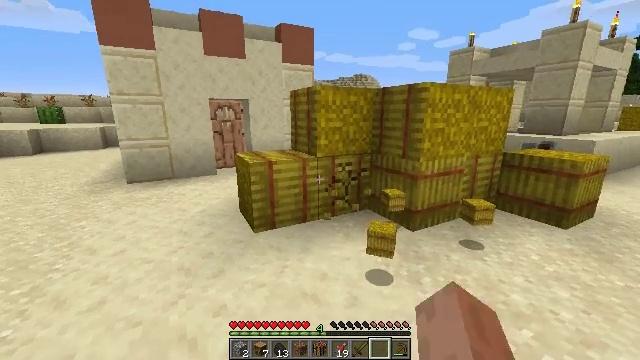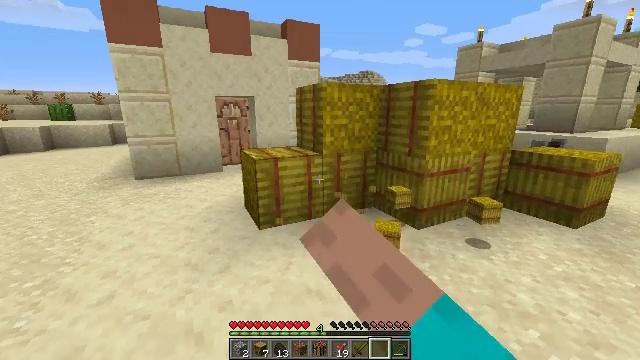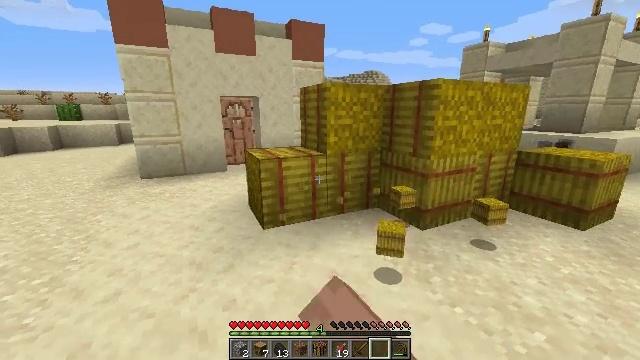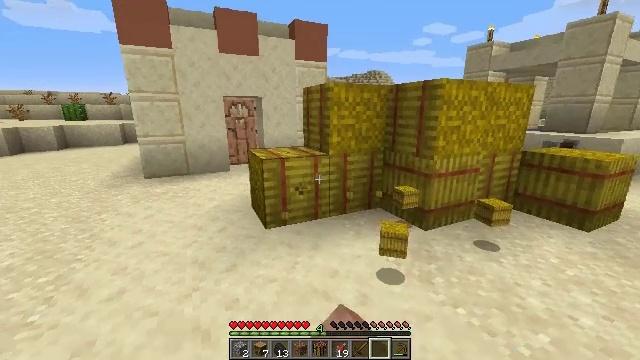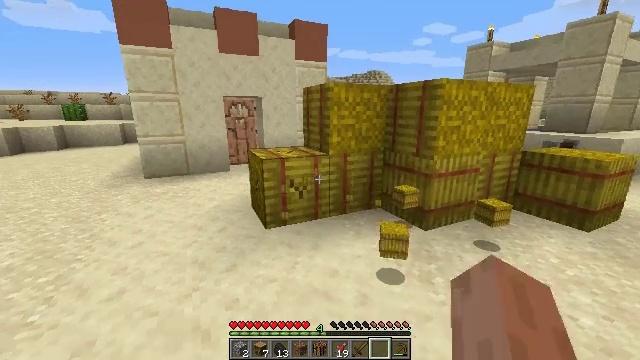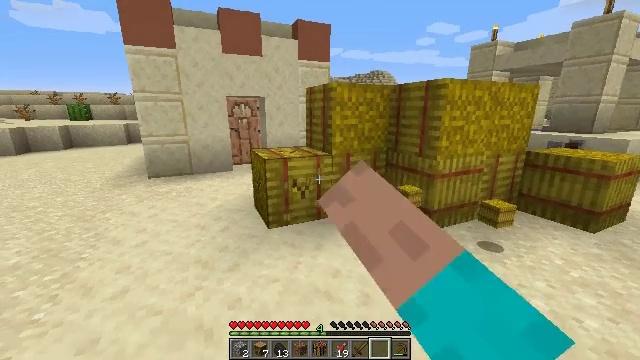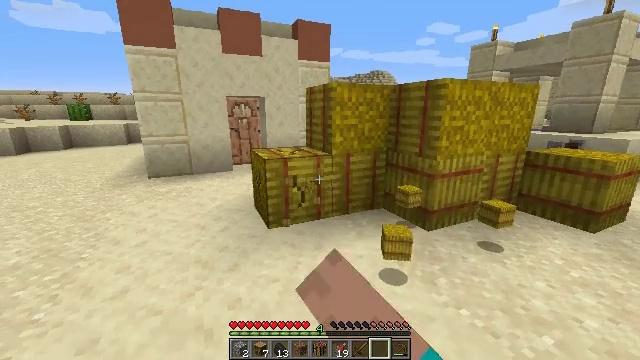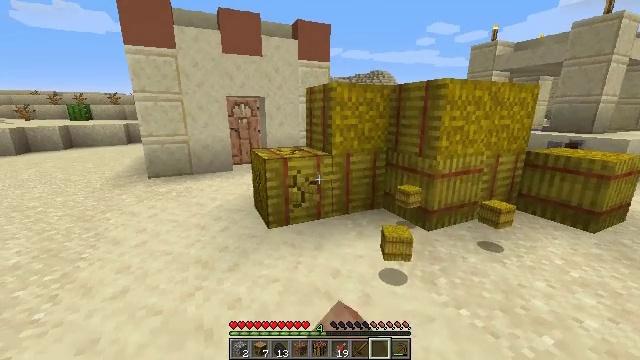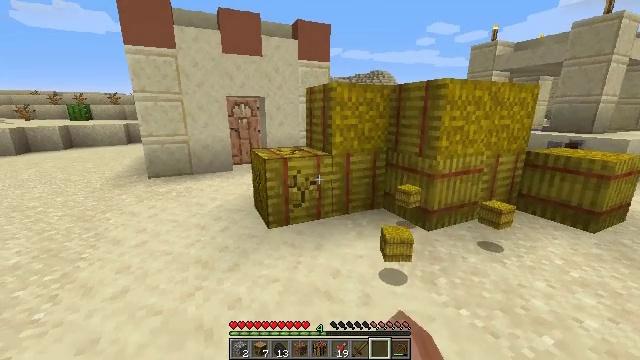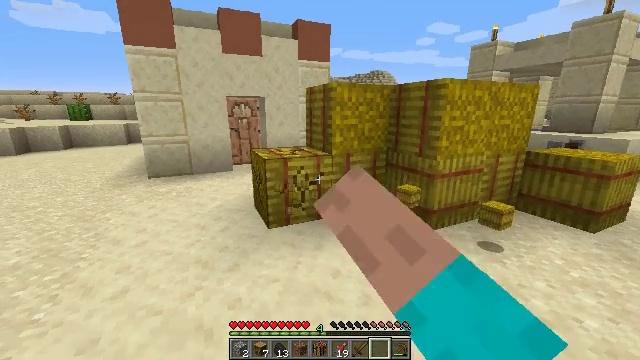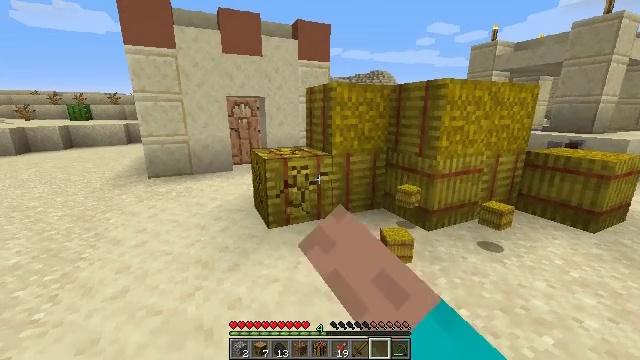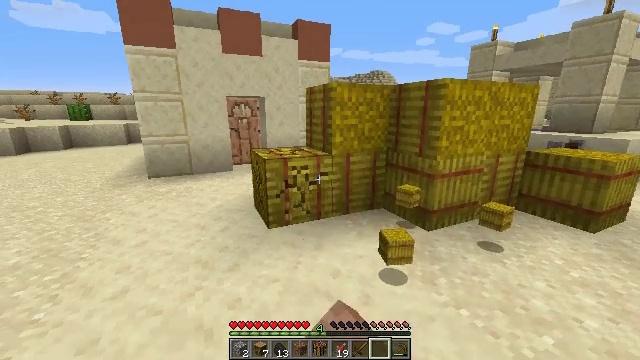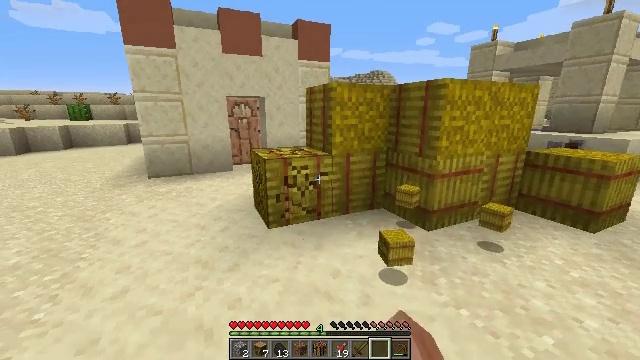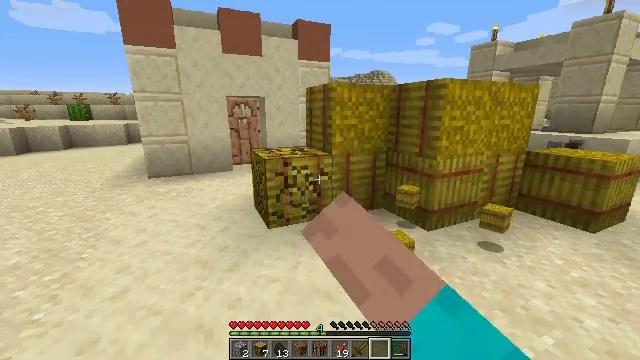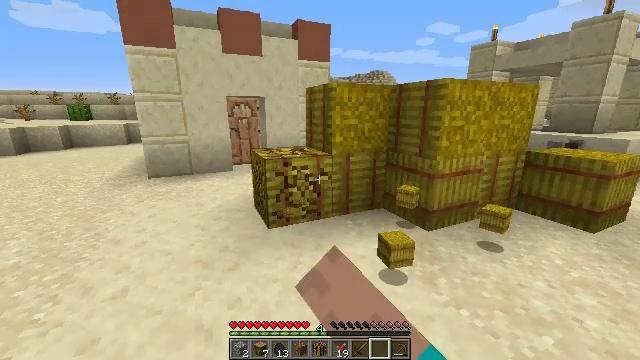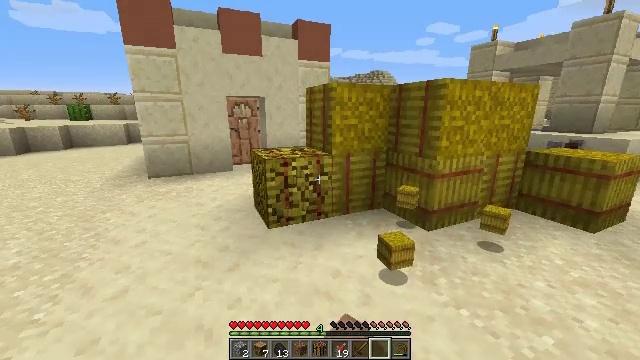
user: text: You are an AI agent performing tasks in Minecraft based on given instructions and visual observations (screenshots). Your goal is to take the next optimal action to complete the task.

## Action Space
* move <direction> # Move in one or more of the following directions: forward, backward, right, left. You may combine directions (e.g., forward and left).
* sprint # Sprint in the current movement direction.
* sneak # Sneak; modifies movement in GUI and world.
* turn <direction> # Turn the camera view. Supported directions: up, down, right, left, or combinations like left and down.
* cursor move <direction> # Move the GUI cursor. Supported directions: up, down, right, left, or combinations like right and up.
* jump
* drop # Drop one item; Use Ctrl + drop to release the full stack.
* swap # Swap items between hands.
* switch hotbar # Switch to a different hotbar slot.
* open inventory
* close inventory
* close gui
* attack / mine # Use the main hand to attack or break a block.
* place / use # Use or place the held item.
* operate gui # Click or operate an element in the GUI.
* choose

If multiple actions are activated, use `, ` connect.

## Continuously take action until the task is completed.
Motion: motion action
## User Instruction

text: Mine a hay block from the field.
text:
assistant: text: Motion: turn left, attack / mine
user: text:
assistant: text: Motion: attack / mine
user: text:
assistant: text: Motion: attack / mine
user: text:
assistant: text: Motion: attack / mine
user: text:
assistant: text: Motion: attack / mine
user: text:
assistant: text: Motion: attack / mine
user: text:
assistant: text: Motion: attack / mine
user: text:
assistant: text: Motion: attack / mine
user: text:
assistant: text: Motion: attack / mine
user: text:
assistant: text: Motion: attack / mine
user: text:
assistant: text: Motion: attack / mine
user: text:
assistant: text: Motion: attack / mine
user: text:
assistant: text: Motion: attack / mine
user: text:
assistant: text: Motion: attack / mine
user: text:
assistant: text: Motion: attack / mine
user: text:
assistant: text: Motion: attack / mine
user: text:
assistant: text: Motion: attack / mine
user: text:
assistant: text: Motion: attack / mine
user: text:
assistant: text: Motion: attack / mine
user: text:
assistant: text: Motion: attack / mine
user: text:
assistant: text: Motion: attack / mine
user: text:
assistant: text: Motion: move forward, attack / mine
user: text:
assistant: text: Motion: move forward, attack / mine
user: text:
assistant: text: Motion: move forward, attack / mine
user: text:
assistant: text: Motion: move forward, attack / mine
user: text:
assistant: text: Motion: move forward, attack / mine
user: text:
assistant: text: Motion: move forward and move left, turn up, attack / mine
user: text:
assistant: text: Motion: move forward and move left, turn right and up, attack / mine
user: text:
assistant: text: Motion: move forward and move left, turn right and up, attack / mine
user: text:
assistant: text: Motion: move forward and move left, turn right and up, attack / mine